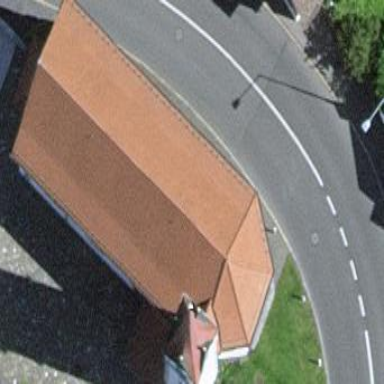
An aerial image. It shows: Church which is place of worship.